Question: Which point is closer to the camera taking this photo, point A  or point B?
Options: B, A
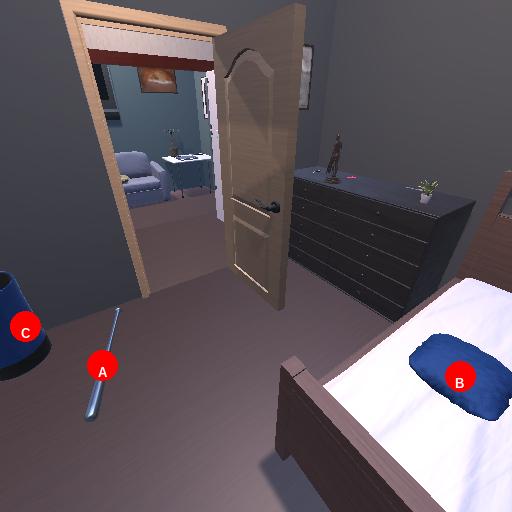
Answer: B